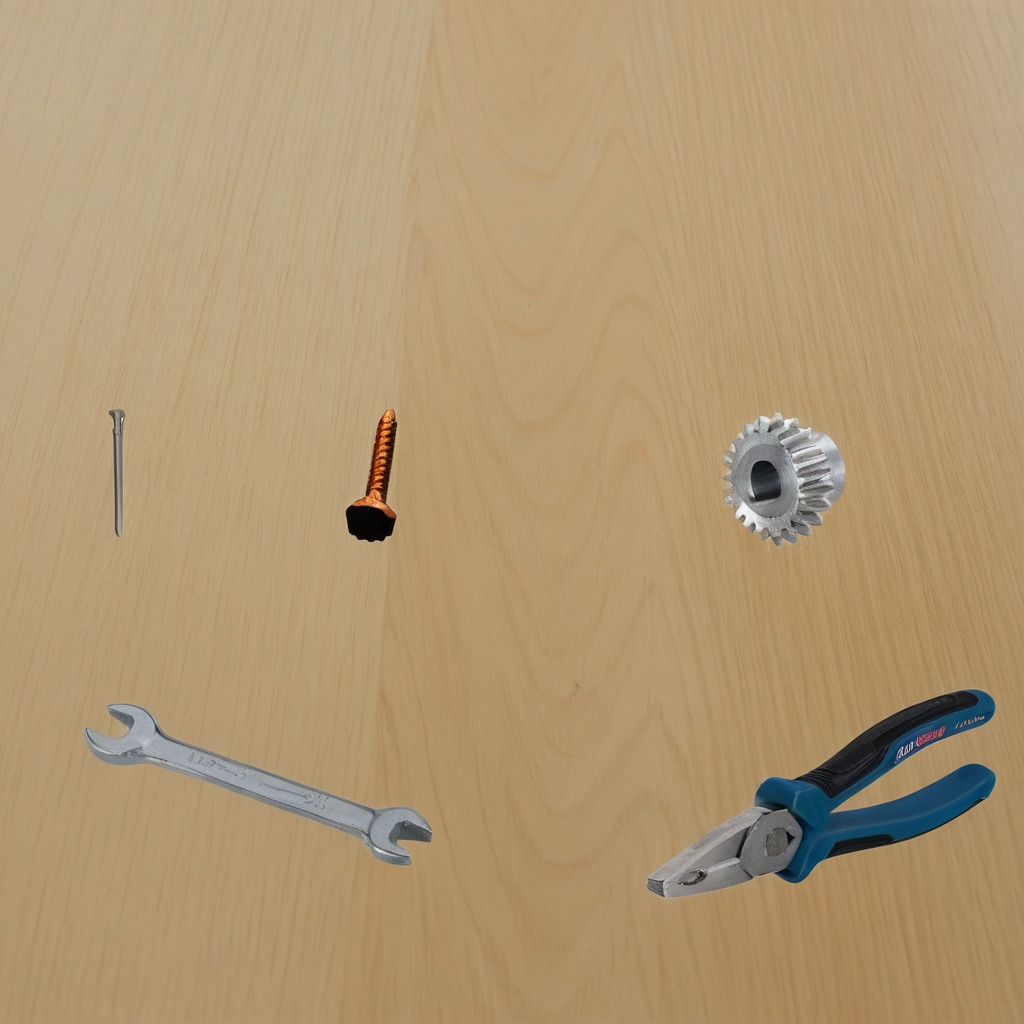
A steel gear with teeth, a metal machine screw, an iron nail, pliers, and a wrench are lying on the plywood surface in a paint workshop lit by afternoon window light.